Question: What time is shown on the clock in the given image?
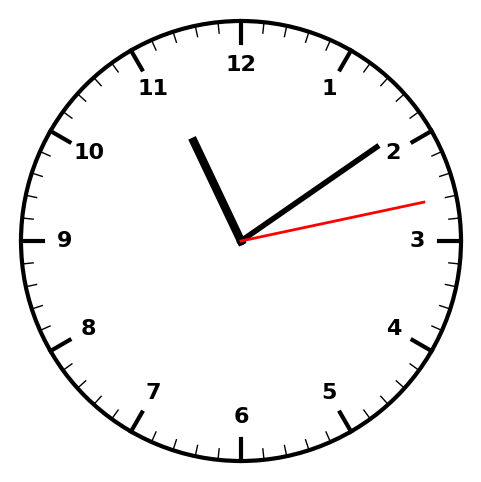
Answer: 11:09:13